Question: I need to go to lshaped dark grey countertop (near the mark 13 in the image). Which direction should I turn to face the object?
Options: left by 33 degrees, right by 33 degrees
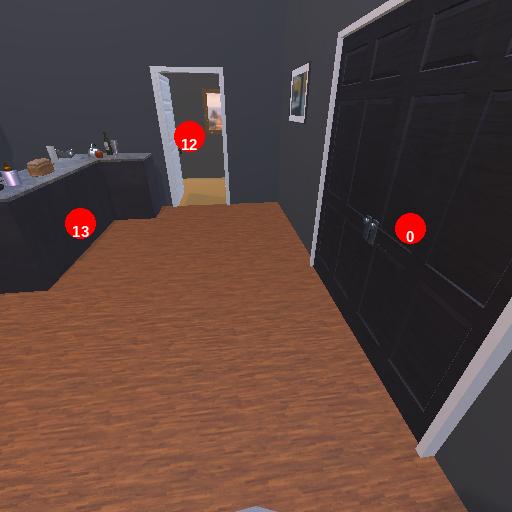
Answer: left by 33 degrees